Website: home-depot
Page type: customer-info-address
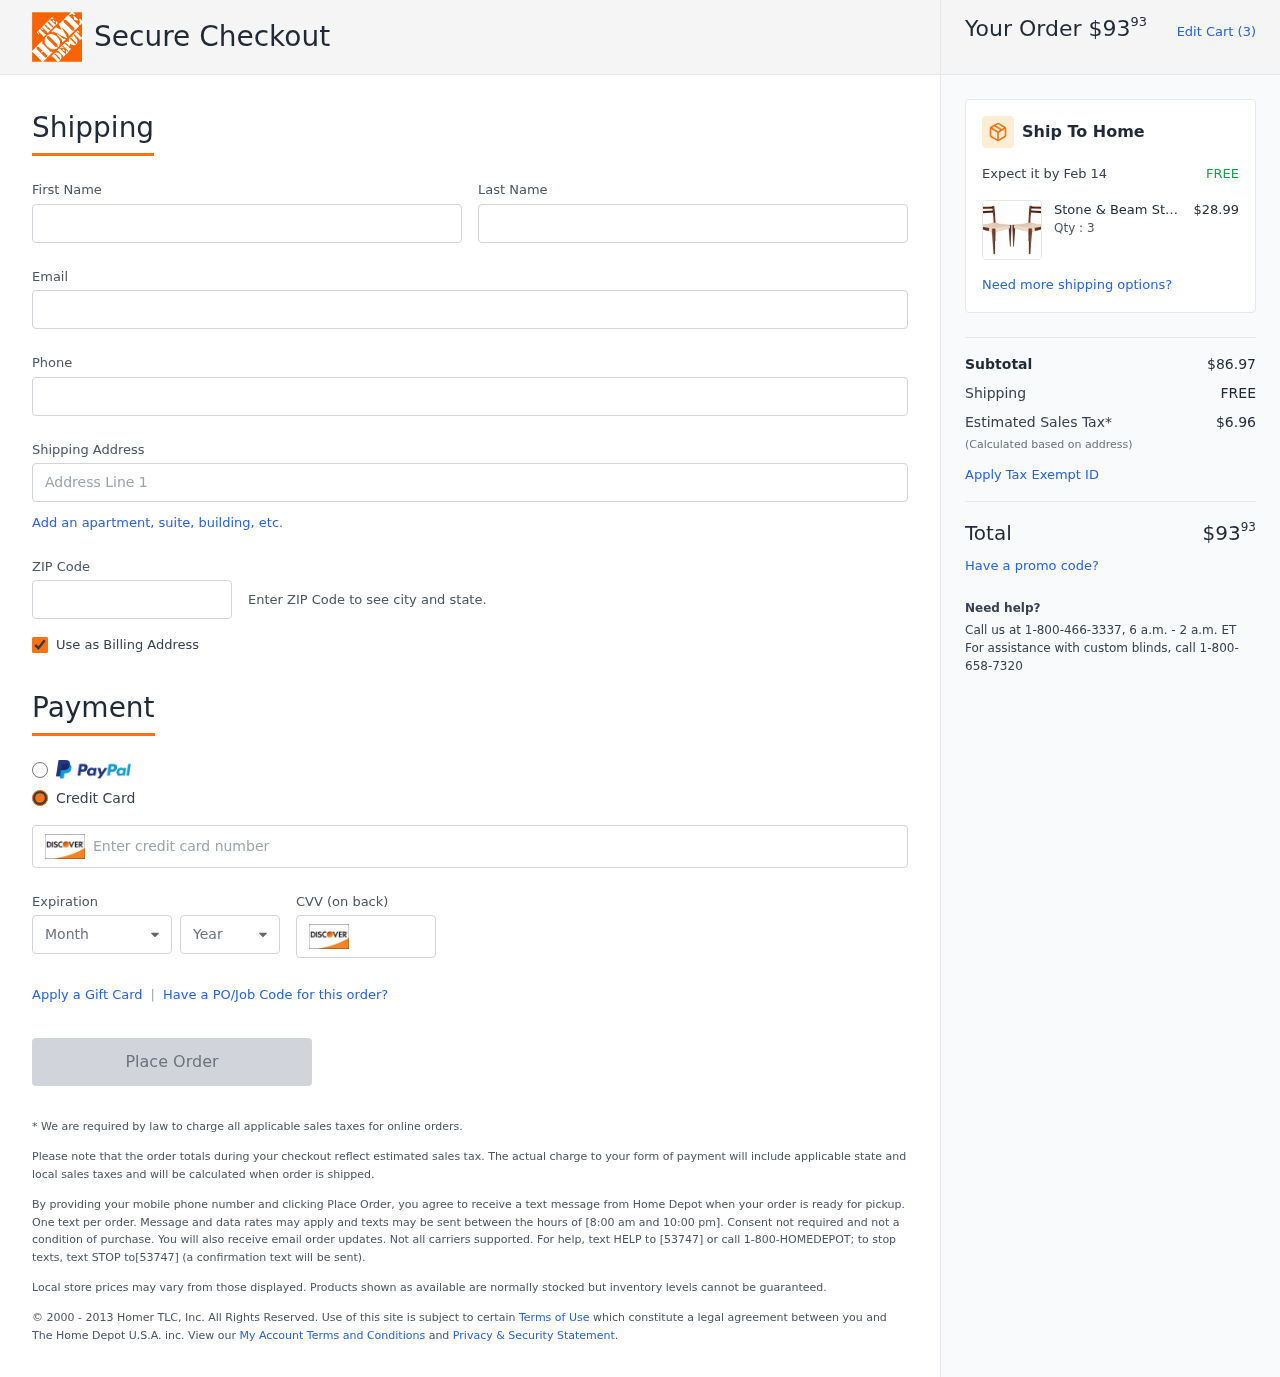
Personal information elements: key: PII_CARD_CVV
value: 448
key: PII_CARD_EXPIRY_MONTH
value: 03
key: PII_CARD_EXPIRY_YEAR
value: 30
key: PII_CARD_NUMBER
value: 6511 0721 0446 6303
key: PII_EMAIL
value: richard.carter@yahoo.com
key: PII_FIRSTNAME
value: Richard
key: PII_LASTNAME
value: Carter
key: PII_PHONE
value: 8016540778
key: PII_POSTCODE
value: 22183
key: PII_STREET
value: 4826 Amy Mountain
Product elements: key: PRODUCT1_BRAND
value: Stone & Beam
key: PRODUCT1_NAME
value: Stone & Beam Jane Wood-Framed Classic Woven Dining Chair, 34" H, Set of 2, Brown
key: PRODUCT1_PRICE
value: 28.99
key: PRODUCT1_QUANTITY
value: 3
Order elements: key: ORDER_TOTAL
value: $9393
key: ORDER_NUM_ITEMS
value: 3
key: ORDER_DELIVERY_DATE
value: Feb 14
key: ORDER_SUBTOTAL
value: $86.97
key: ORDER_SHIPPING_COST
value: FREE
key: ORDER_TAX
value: $6.96